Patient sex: M
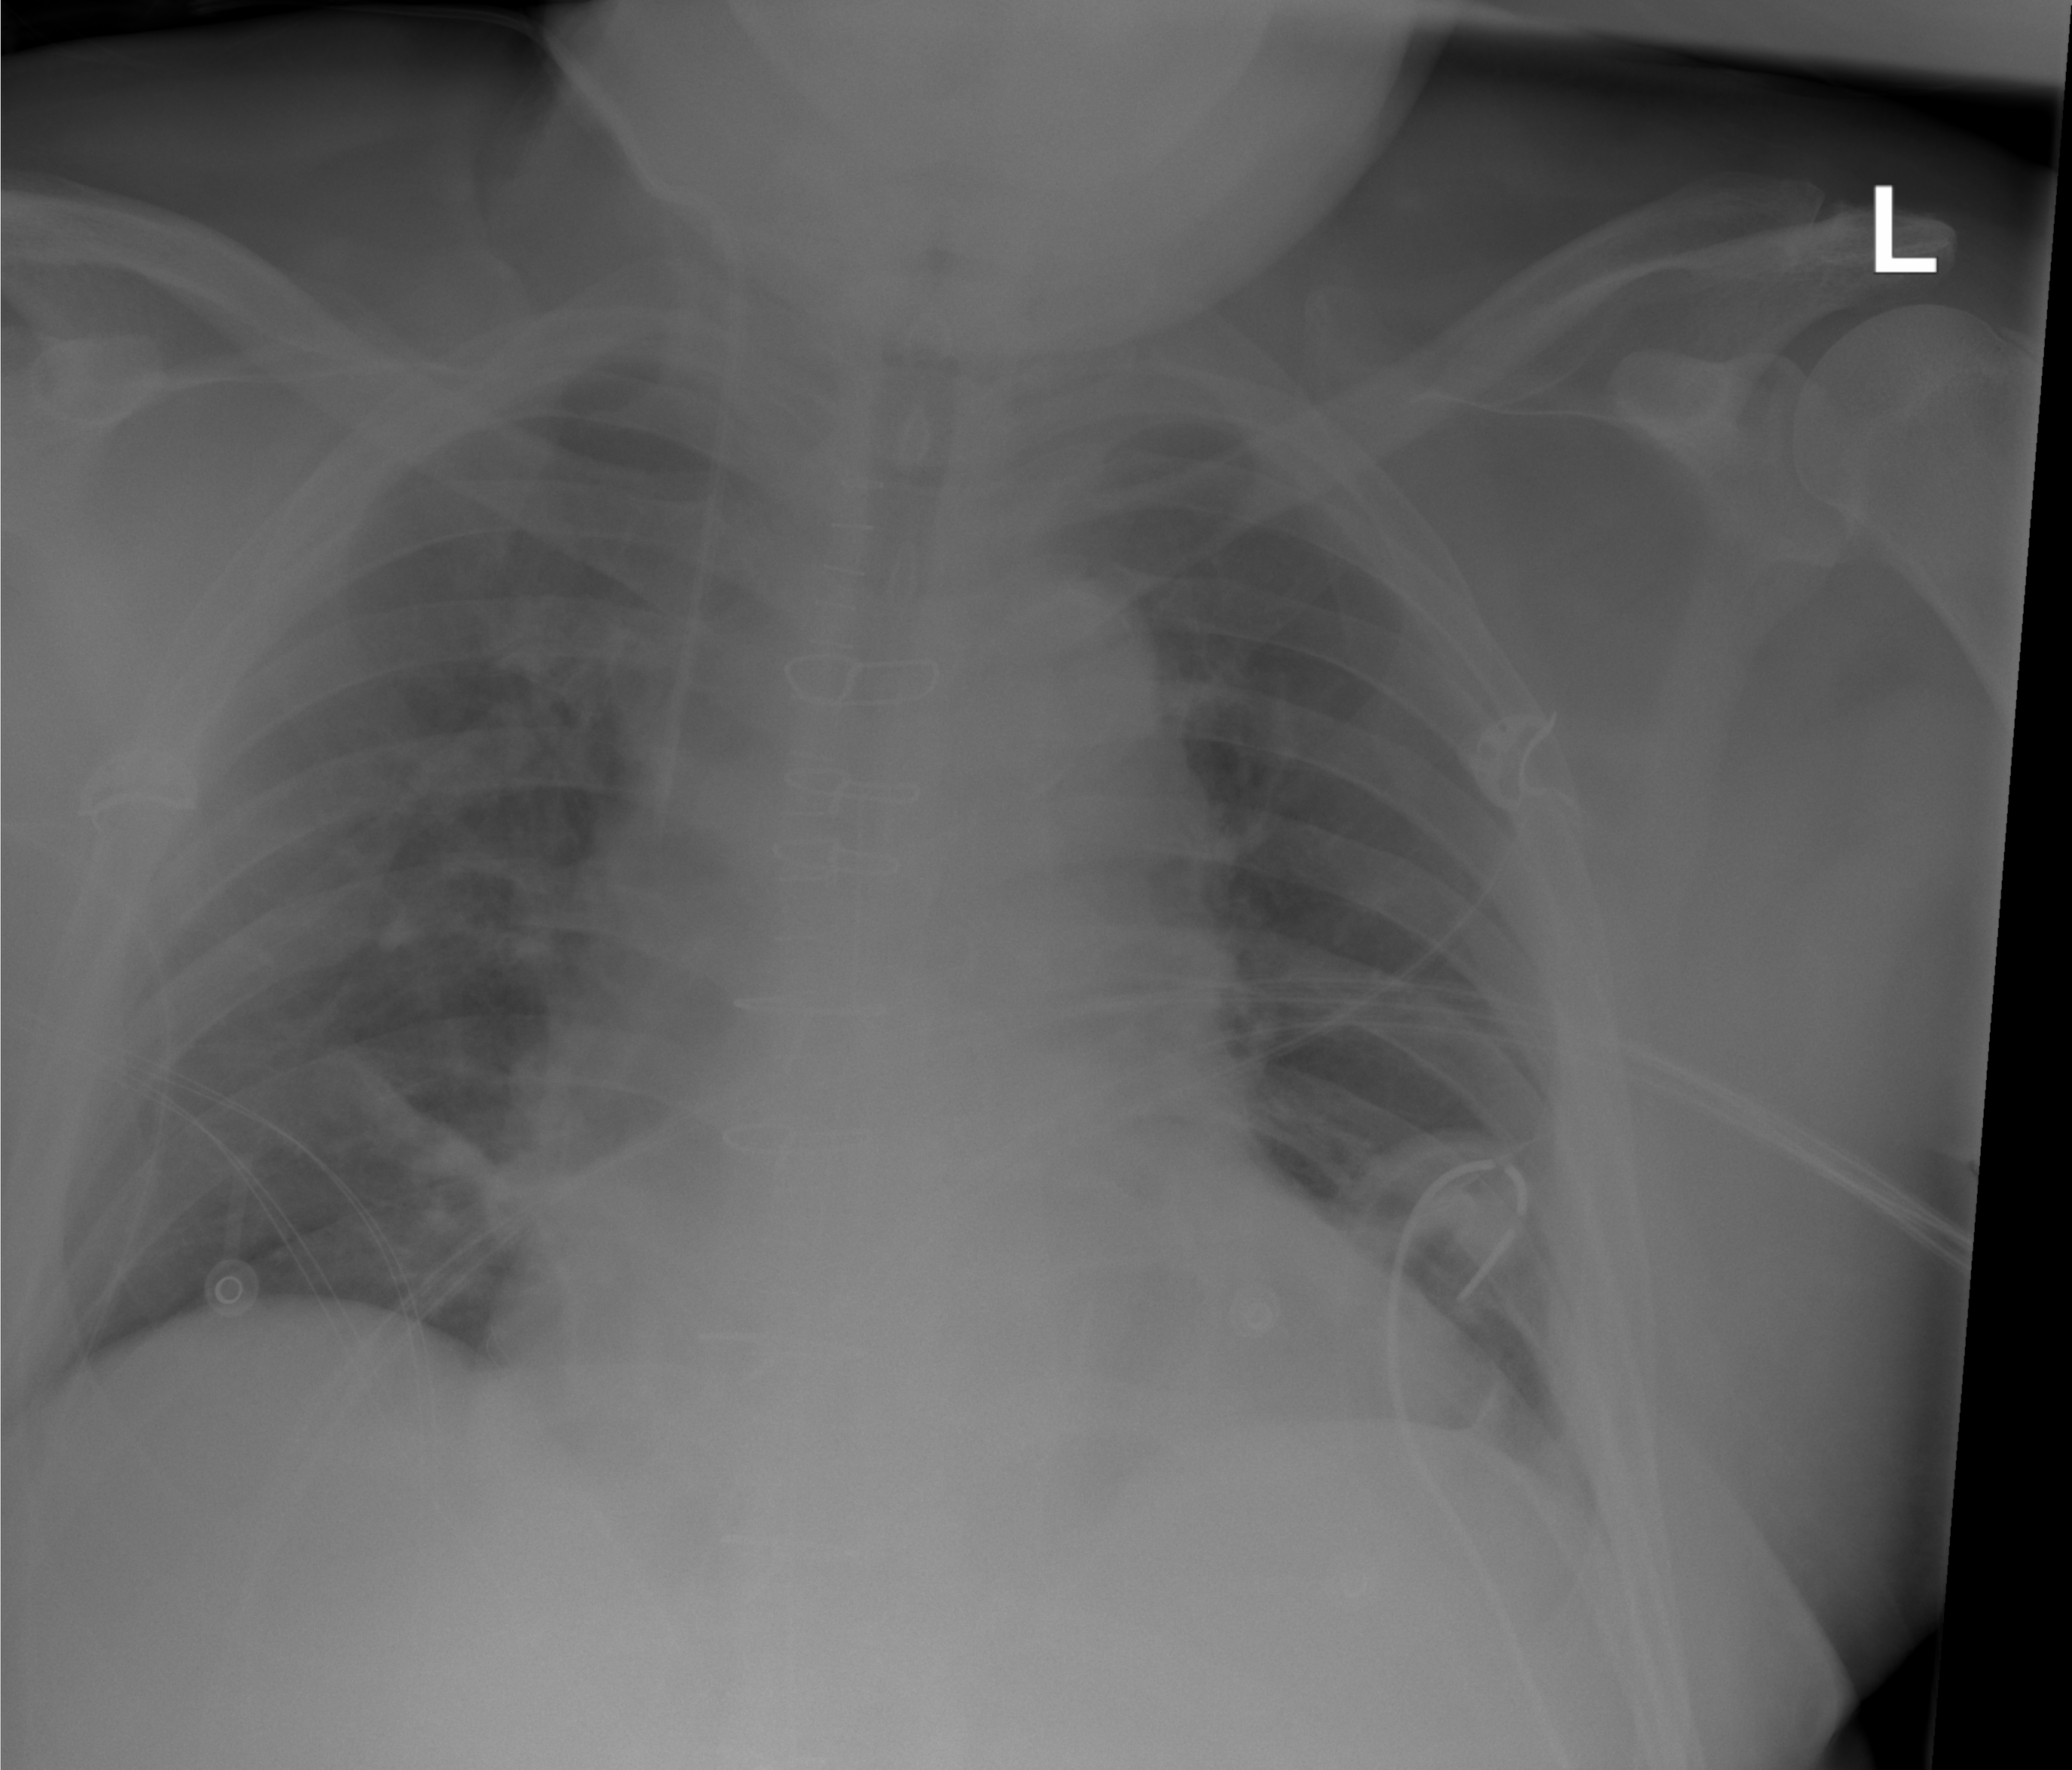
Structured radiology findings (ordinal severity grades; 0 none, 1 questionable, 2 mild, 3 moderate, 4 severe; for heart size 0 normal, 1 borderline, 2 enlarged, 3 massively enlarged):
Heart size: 2
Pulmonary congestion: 2
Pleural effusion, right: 0
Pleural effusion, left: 0
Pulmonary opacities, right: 1
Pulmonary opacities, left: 0
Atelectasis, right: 2
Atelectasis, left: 2